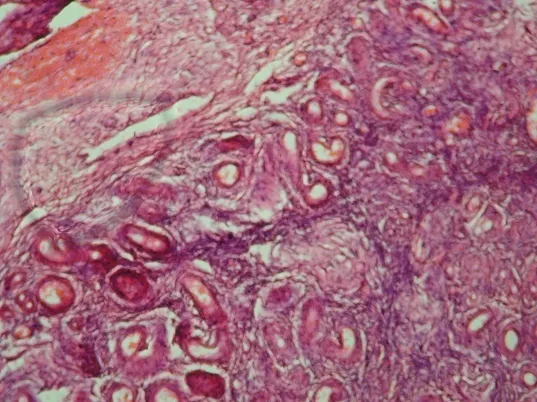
Histology of the tumor showing vessels, nervus tissue and connective tissue.
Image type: pathology (h&e)